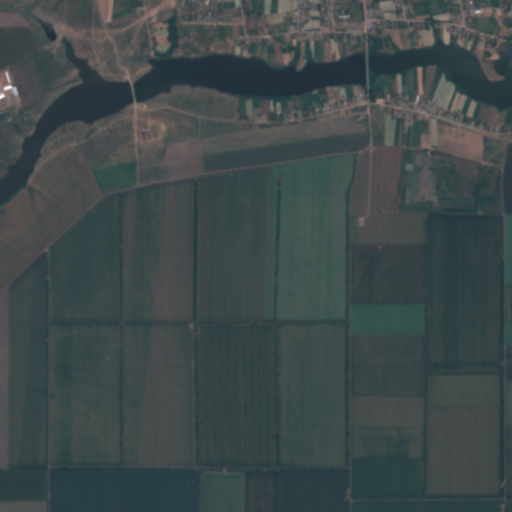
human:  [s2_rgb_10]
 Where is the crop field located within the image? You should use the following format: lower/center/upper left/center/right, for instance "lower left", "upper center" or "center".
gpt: The crop field is located in the lower right of the image.
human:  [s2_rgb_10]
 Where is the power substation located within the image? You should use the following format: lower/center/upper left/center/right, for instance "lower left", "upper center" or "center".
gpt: The power substation is located in the upper left of the image.
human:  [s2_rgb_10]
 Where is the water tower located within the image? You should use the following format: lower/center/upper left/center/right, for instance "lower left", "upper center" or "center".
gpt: The water tower is located in the upper right of the image.
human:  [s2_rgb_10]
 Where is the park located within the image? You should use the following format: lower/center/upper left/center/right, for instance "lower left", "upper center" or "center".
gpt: There is no park in the image.